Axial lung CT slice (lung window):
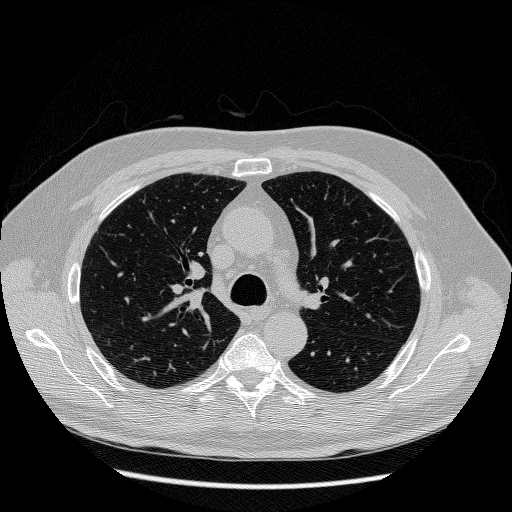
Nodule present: no